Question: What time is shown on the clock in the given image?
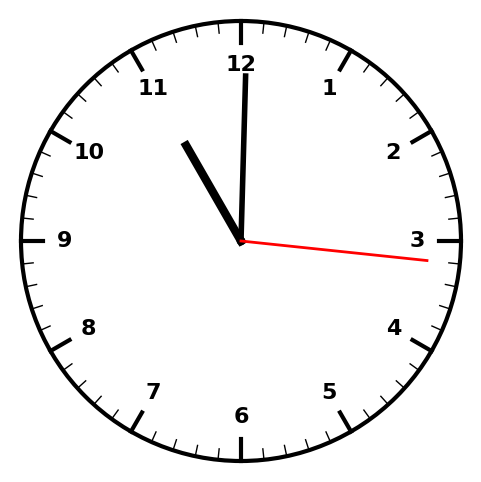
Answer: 11:00:16